Interaction volume radius: 10 \u00c5
Interaction volume height: 10 \u00c5
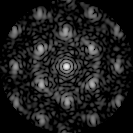
Disorder parameter: 0.3841